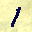
Label: 1